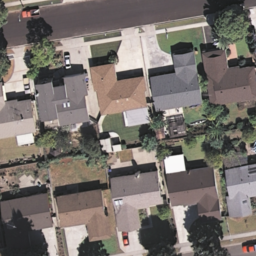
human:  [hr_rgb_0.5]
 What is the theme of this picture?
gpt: medium residential

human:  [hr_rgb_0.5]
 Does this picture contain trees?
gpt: yes

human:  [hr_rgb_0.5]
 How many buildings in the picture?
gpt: ten

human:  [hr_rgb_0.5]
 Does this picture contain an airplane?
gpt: no

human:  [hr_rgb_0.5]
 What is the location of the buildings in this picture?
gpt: up and bottom